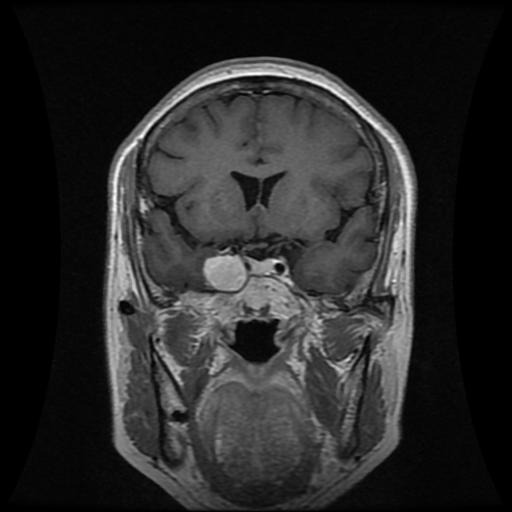
Label: meningioma